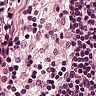
Metastatic tissue present: no